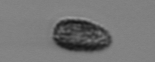
Label: Pseudochattonella_farcimen